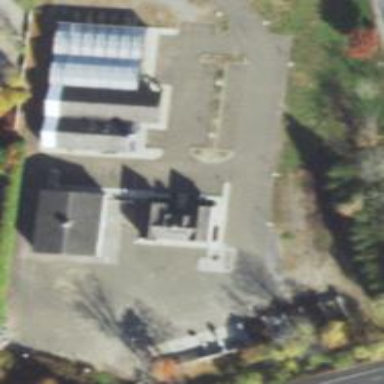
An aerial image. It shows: Garden center shop.